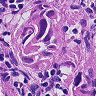
Metastatic tissue present: yes